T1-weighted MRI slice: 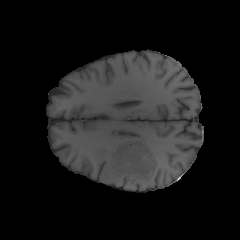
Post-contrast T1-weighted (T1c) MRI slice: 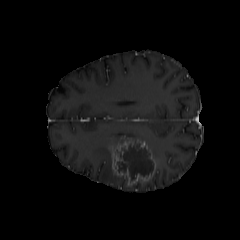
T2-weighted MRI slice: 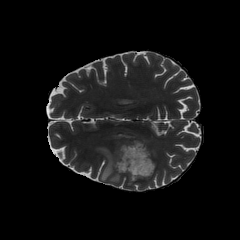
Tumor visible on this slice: yes